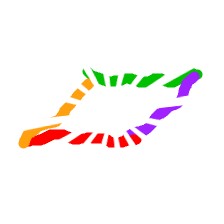
Shape: parallelogram